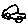
Label: car